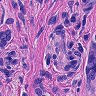
Metastatic tissue present: yes